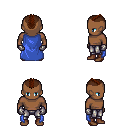
a pixel art fantasy rpg character, male body template, human, dark skin, blue cape, metal pants, brown short mohawk hairstyle, metal gloves, brown shoes, four views (front, back, left, right), 2x2 character sprite sheet, small pixel art, hard edges, no anti-aliasing